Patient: sex M, age 42
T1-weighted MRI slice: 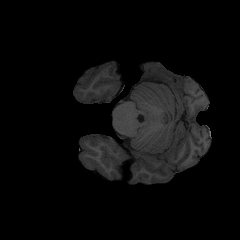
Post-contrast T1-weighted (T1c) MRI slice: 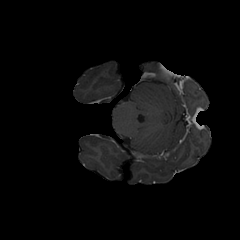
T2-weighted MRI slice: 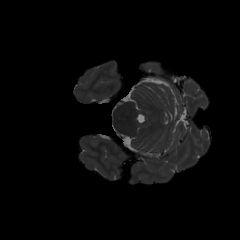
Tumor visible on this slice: no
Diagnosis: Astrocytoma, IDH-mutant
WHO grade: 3